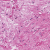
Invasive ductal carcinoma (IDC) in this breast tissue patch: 0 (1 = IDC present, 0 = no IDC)